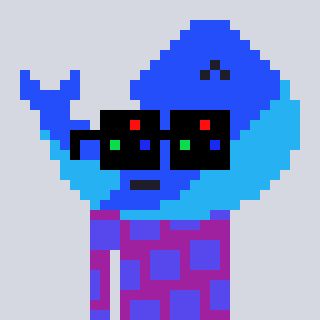
a pixel art character with square black sunglasses, a whale-shaped head and a magenta-colored body on a cool background